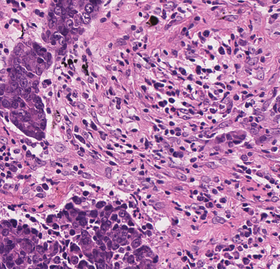
Tumor epithelial tissue: yes
Tumor-associated stroma tissue: yes
Normal tissue: no